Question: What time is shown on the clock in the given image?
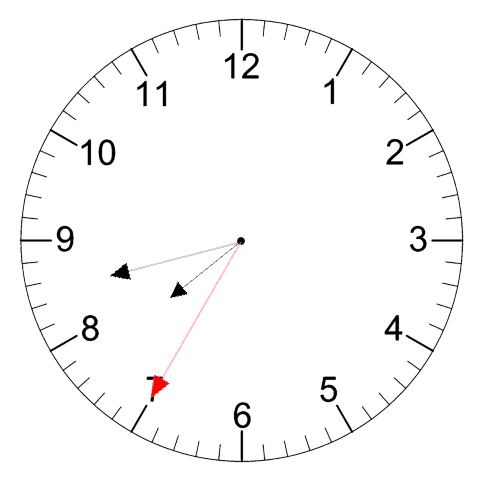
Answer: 07:42:35